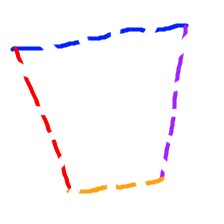
Shape: trapezoid